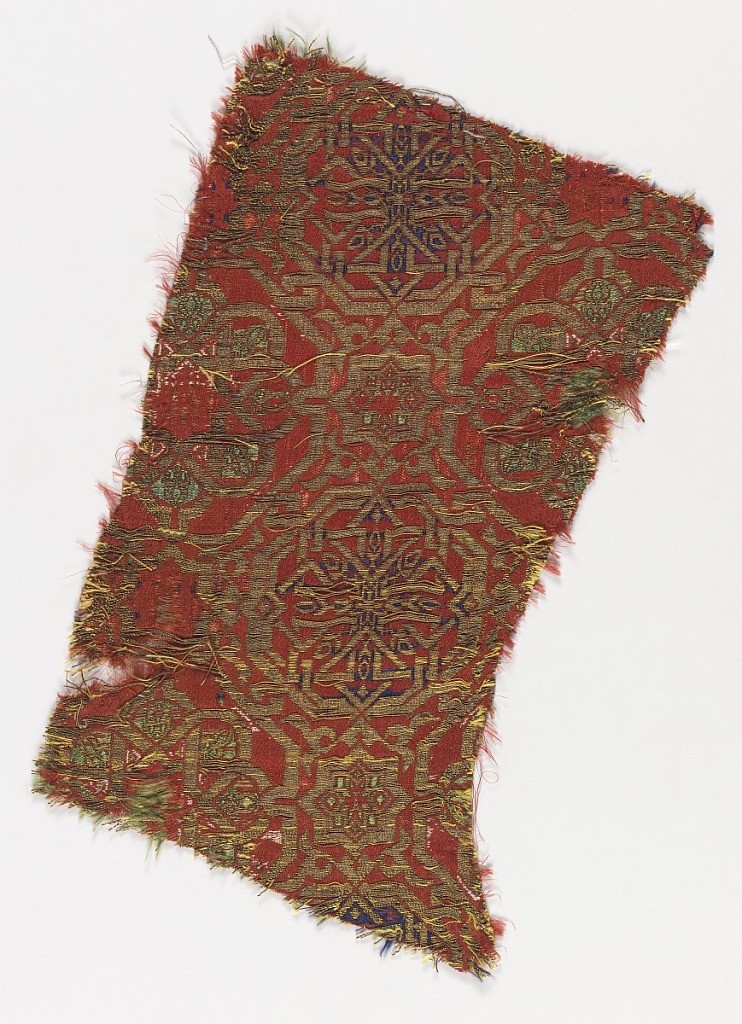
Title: Fragment
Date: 14th century
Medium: silk, metallic Technique: two integrated structures; 4&1 satin with plain weave (lampas)
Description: Eight-pointed stars and strapwork in green, blue, white and gold on red.